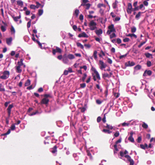
Tumor epithelial tissue: no
Tumor-associated stroma tissue: no
Normal tissue: yes